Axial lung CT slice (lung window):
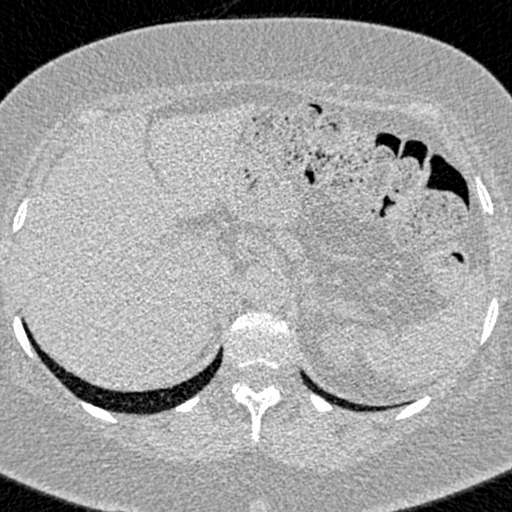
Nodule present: no